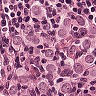
Metastatic tissue present: yes